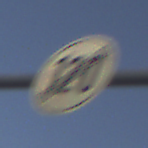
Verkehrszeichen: EndeGeschwindigkeit120
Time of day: SunriseSunset
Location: Outdoor (RoadRail)
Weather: Clear
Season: NotSpecified
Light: Natural